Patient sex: F
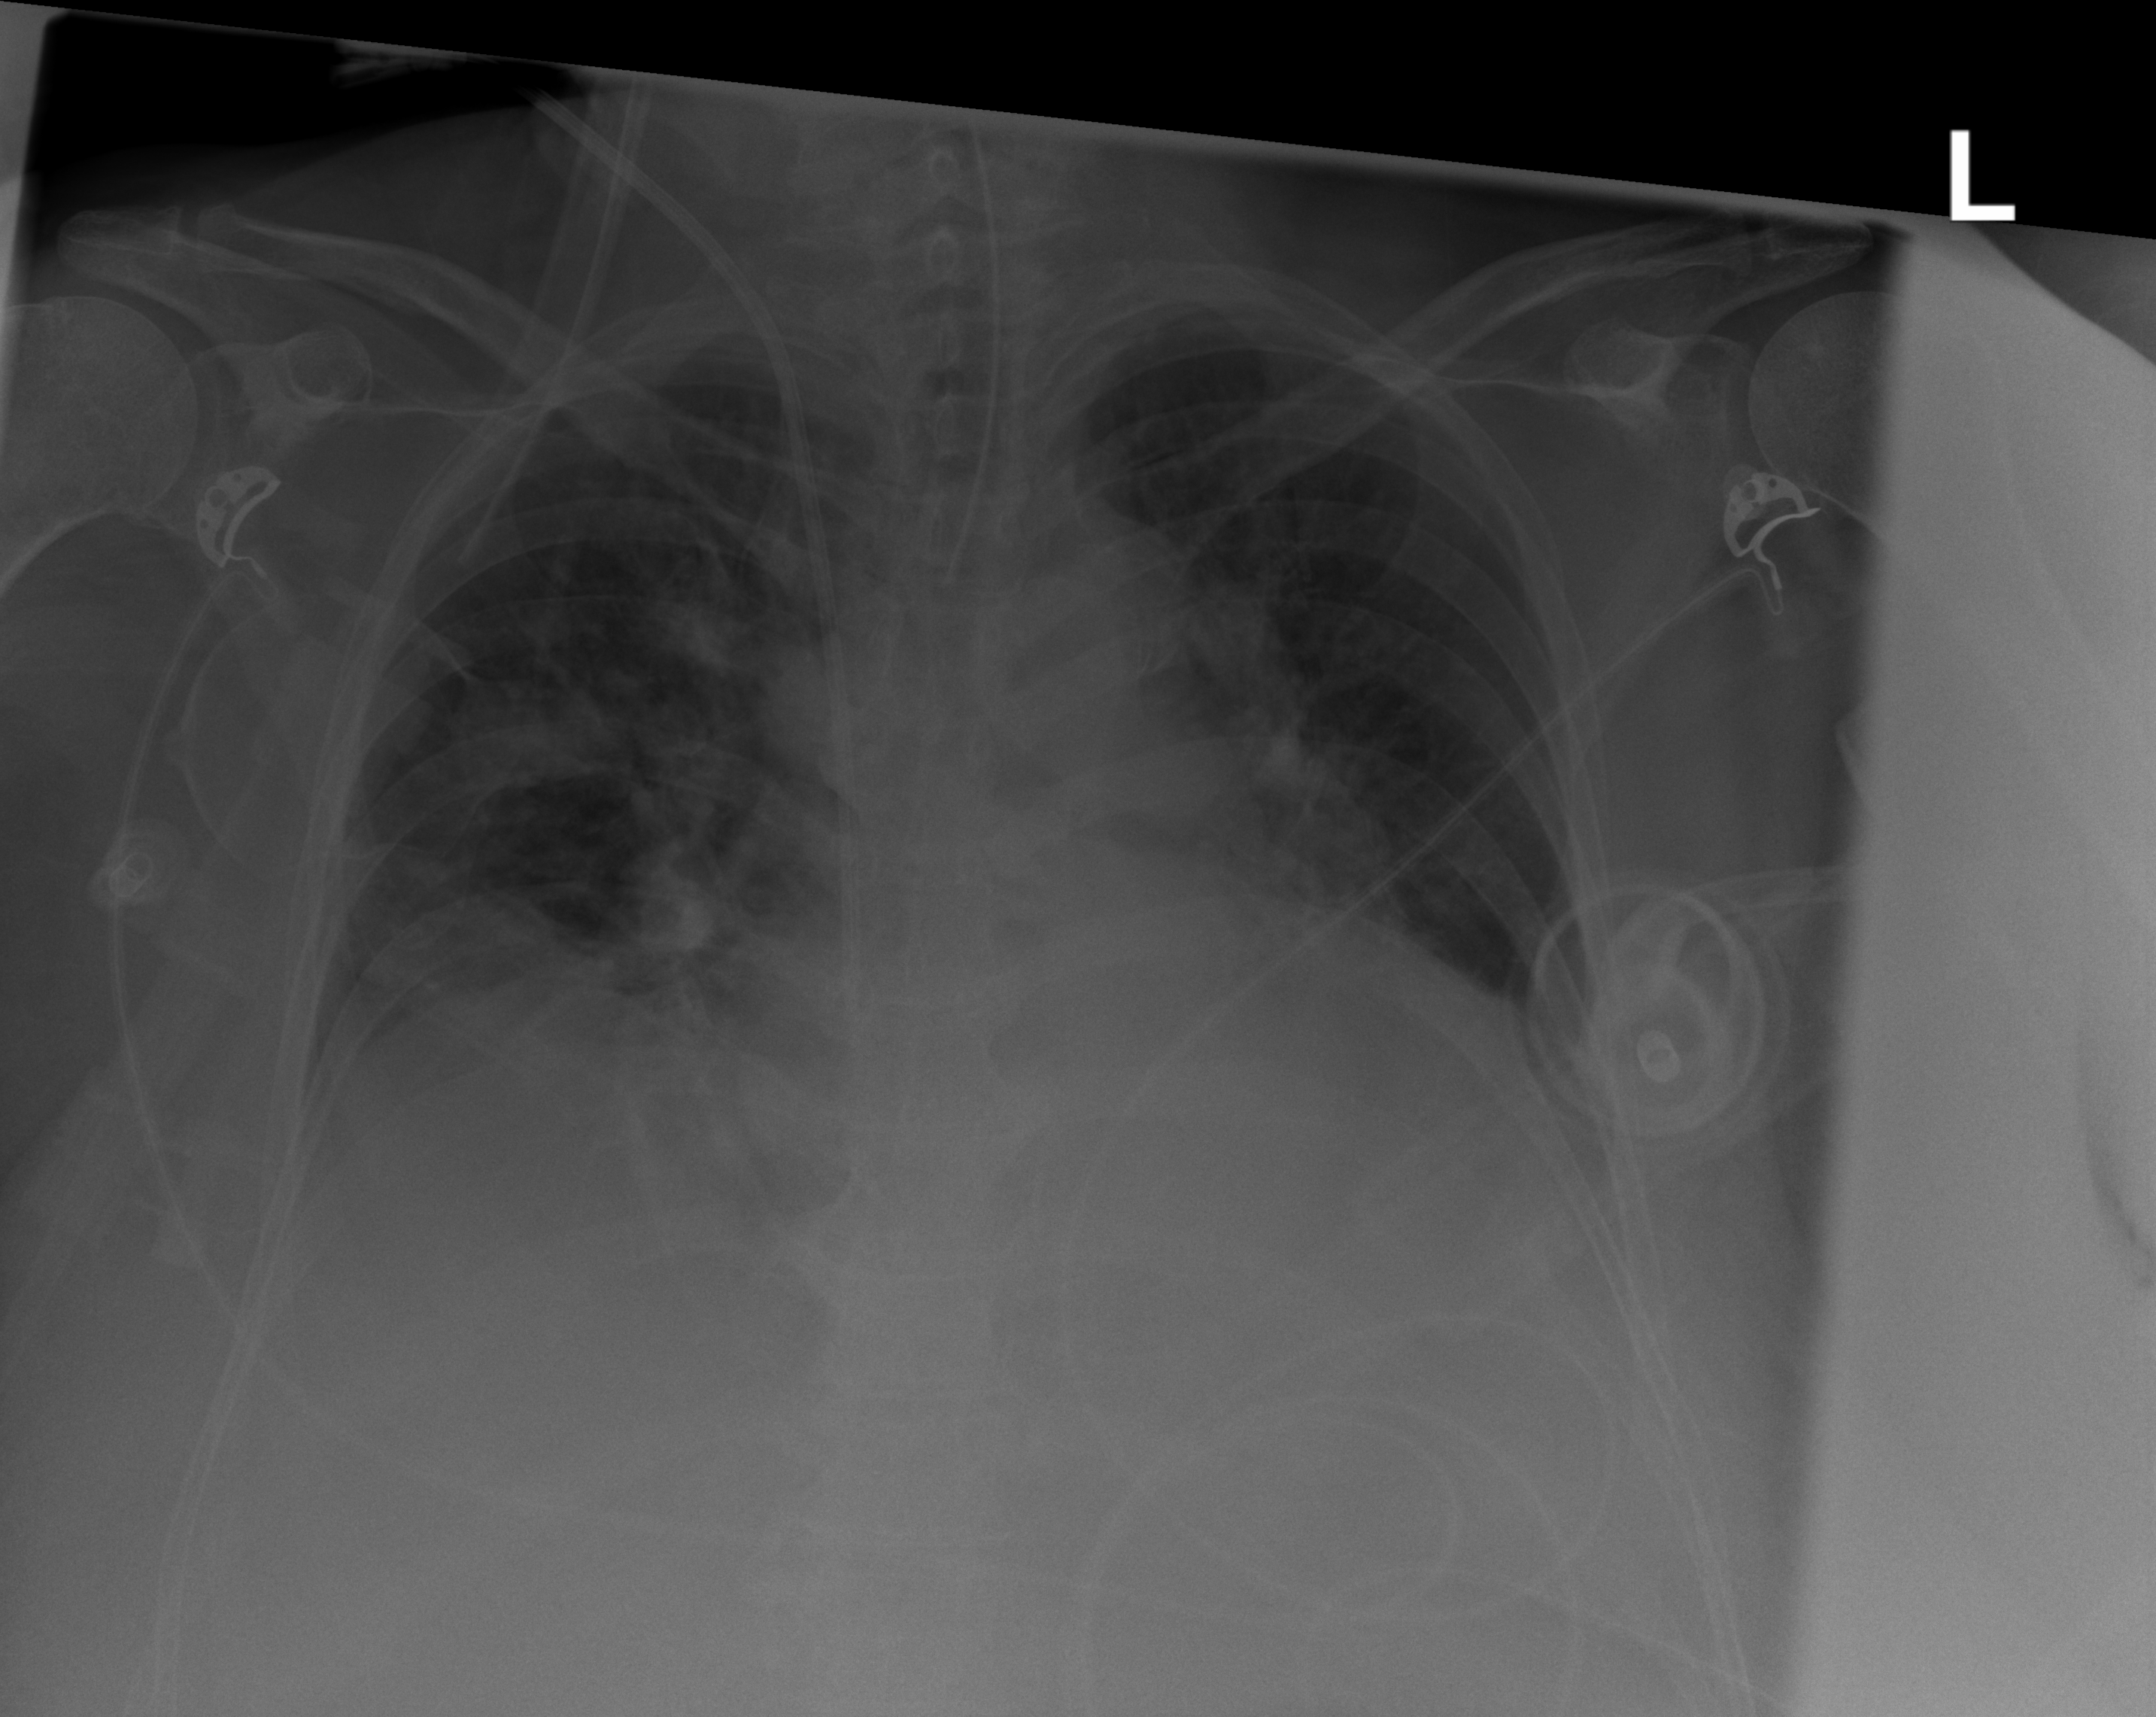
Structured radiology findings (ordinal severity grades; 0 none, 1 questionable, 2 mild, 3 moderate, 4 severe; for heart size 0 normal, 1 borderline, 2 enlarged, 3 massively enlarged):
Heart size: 1
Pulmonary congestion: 2
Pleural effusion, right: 2
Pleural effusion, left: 2
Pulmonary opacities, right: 2
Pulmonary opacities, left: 0
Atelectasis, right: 2
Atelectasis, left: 2